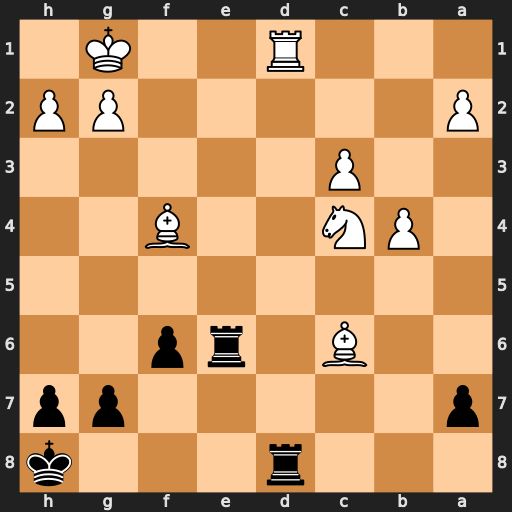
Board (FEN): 3r3k/p5pp/2B1rp2/8/1PN2B2/2P5/P5PP/3R2K1
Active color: b
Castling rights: -
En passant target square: -
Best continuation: Rxd1+ Kf2 Rxc6